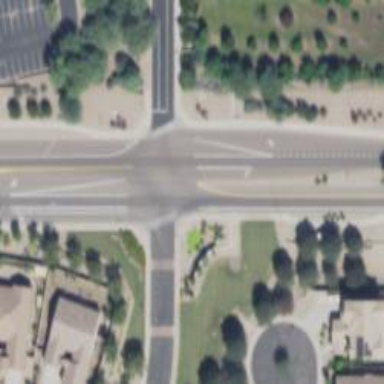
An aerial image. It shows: Road with stop sign.